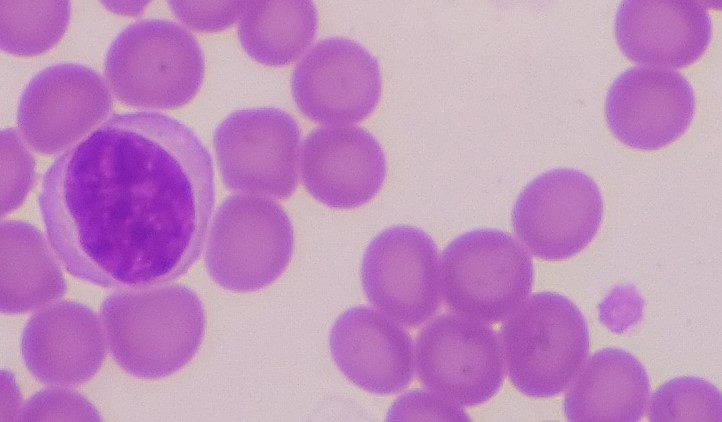
White blood cell type: Lymphocyte